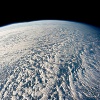
Label: cloud